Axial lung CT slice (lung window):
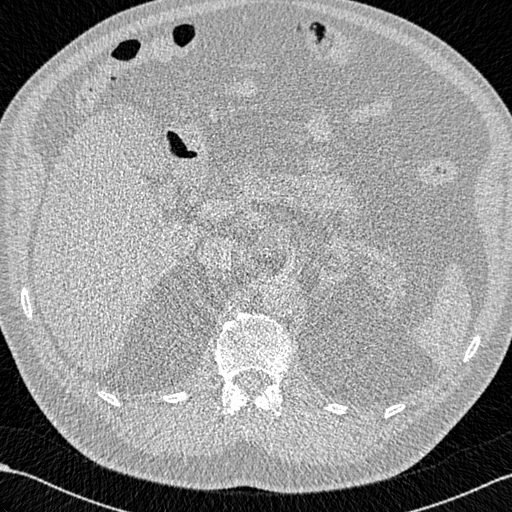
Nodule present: no